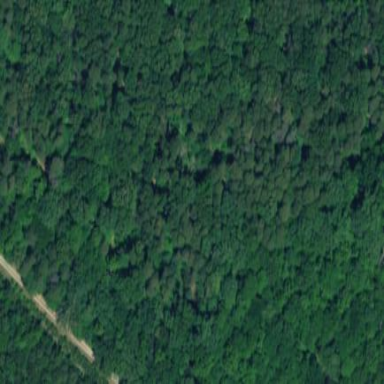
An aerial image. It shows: Area of evergreen woodland.